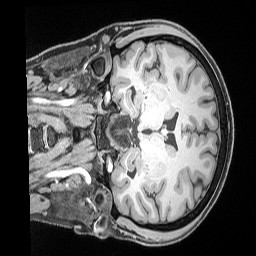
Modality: T1w
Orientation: coronal
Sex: male
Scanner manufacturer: siemens
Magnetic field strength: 3 T
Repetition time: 2.53 s
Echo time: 0.00169 s